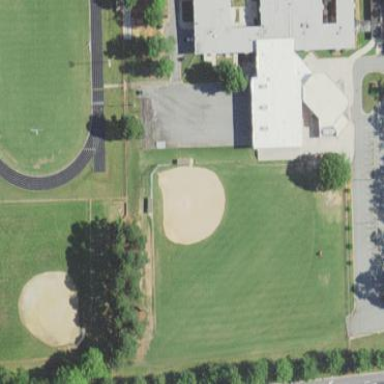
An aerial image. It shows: Baseball pitch for leisure land.